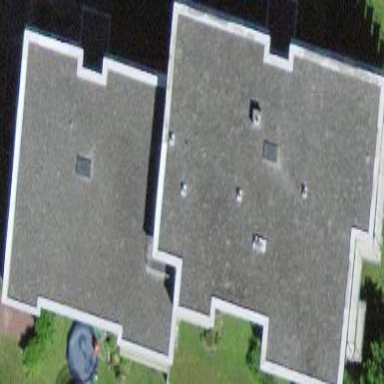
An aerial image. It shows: Apartment building with flat roof.